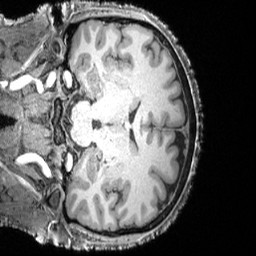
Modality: T1w
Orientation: coronal
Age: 31
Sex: male
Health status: healthy
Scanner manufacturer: siemens
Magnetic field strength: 3 T
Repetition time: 2.4 s
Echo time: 0.00222 s